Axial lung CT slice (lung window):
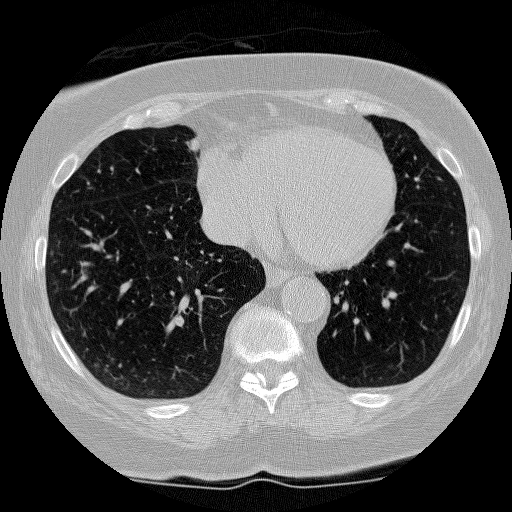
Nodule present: no